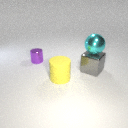
small purple metal cylinder behind large gray metal cube